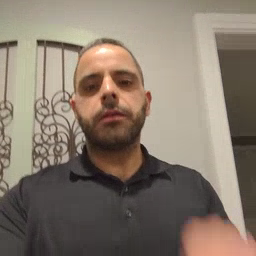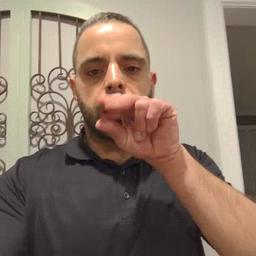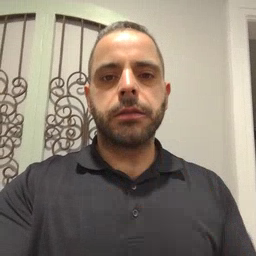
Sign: duck